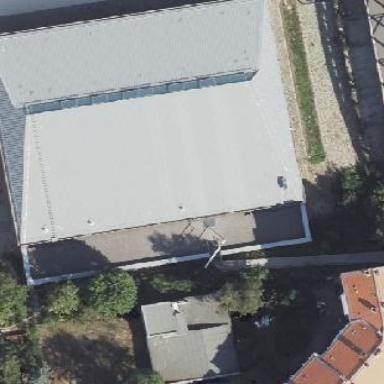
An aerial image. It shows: Sports center with hipped roof. It includes multi-sport sports hall.